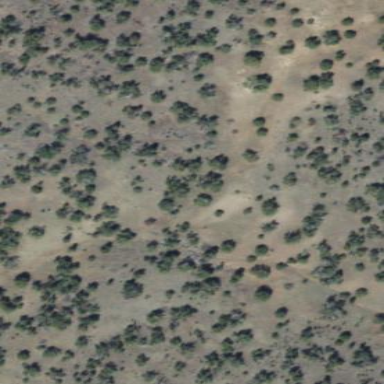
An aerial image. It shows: Patch of scrub vegetation.